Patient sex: M
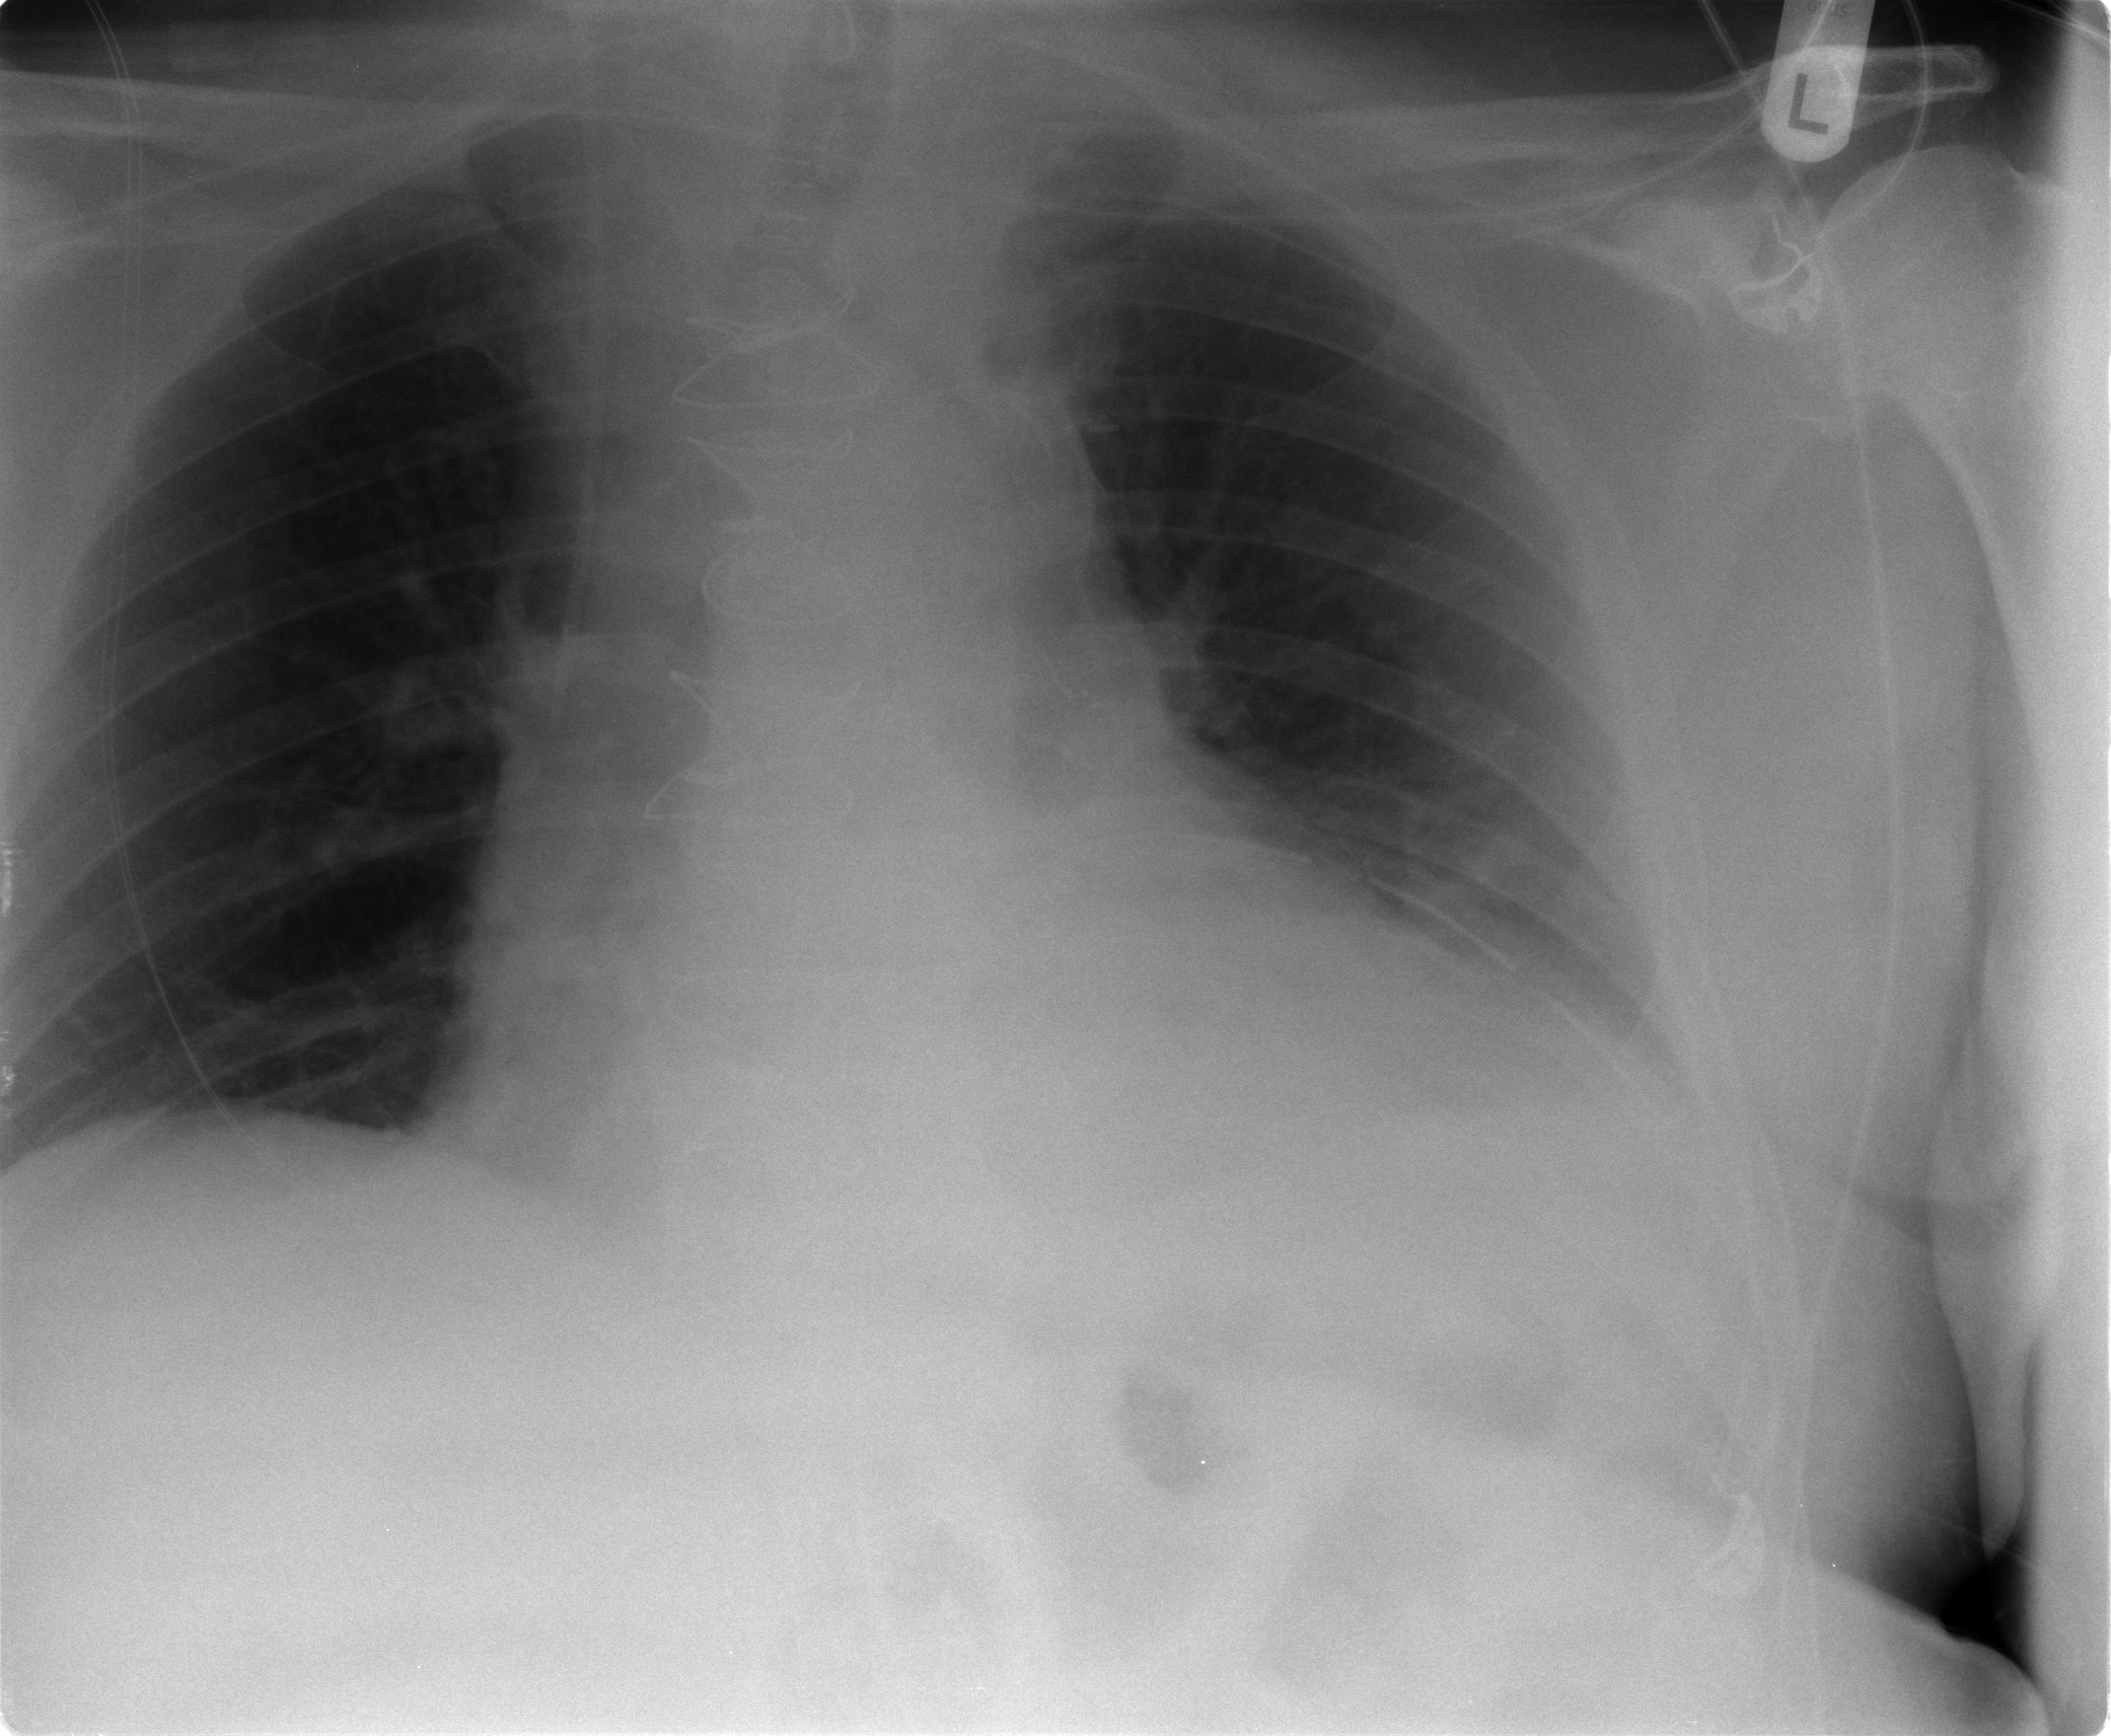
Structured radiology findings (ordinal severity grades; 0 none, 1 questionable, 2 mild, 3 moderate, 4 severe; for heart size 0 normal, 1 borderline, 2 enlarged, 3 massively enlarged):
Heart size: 3
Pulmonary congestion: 0
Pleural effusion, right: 0
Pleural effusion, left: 2
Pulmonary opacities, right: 0
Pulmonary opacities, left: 0
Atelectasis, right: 0
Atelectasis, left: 1